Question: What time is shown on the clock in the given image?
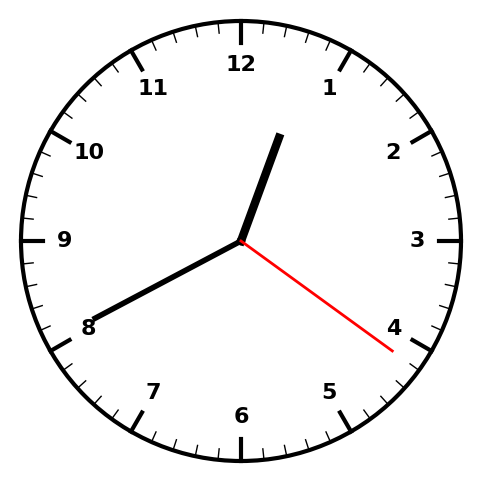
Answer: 12:40:21